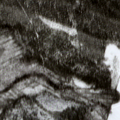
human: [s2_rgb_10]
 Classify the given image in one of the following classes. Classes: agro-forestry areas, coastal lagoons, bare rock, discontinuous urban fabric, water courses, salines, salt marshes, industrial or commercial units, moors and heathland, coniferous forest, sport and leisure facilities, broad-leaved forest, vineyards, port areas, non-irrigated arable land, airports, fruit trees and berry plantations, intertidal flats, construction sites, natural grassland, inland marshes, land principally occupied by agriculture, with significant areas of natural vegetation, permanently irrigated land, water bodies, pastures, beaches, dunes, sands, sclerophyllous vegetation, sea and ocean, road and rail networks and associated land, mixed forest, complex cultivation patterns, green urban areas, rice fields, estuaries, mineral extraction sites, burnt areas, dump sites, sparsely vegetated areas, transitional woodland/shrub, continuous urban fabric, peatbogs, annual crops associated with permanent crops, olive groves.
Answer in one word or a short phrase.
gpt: coniferous forest, transitional woodland/shrub